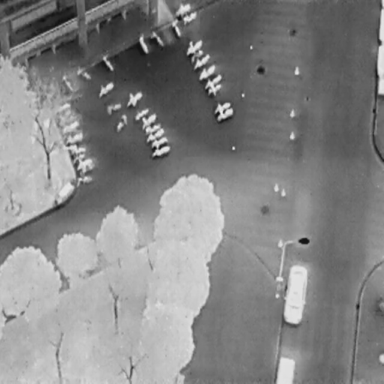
There are 35 objects shown in the infrared image, including 33 Bicycles, and two Cars.